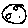
Label: moon